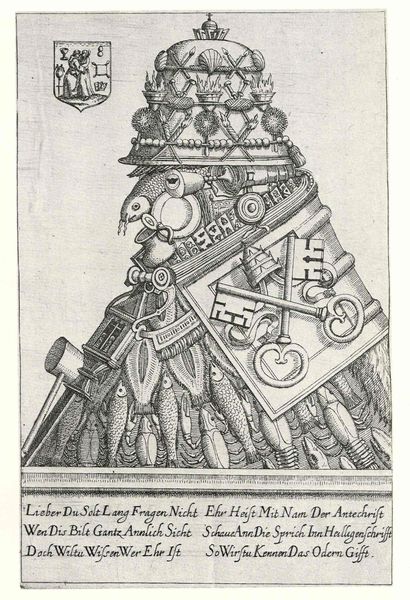
Titel: Lieber Du Solt Lang Fragen Nicht
Institution: (Seriendruck)
Schlagwörter: kopf, mann, weiß, frauen, grau, hut, laterne, mund, nase, profil, schwarz, symbol, zeichnung, tiere, haube, augen, kragen, lang, rahmen, teller, portrait, auge, figur, kelch, blatt, krone, rund, kanne, krug, topf, schrift, umarmung, kette, grafik, graphik, spalten, rand, papst, karikatur, dick, karten, inschrift, uhr, metall, deutsch, collage, schnalle, deckel, spott, druck, druckgraphik, schwarzweiss, monogramm, radierung, stich, text, buchstaben, helm, wappen, karte, fisch, hammer, gedicht, tiara, protestantismus, muschel, schlüssel, glaubenskrieg, muscheln, pokal, kupferstich, petrus, karrekatur, flugblatt, altdeutsch, rosetten, fische, krebs, krebse, liturgie, meerestiere, scholle, gegenstände, verspottung, fackeln, katholizismus, pickelhaube, reformation, symbolisch, ktagen, fragen, reliquien, protestant, arcimboldo, meerwesen, nicht, verfremdet, schmähschrift, schmähblatt, spottbild, du, wassertiere, lieber, archiembaldo, flusskrebs, solt, wen, dis, bile